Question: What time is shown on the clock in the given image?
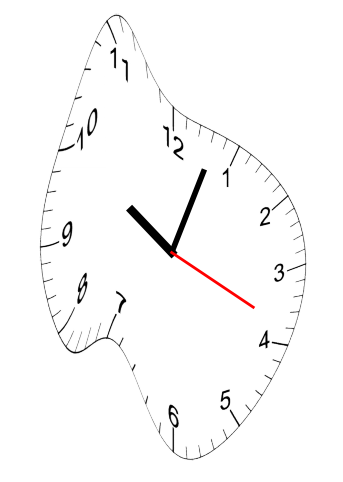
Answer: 10:03:19